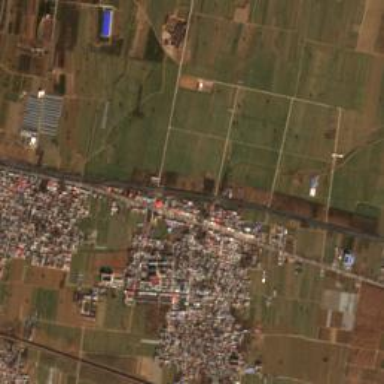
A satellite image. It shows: Township within town.